Interaction volume radius: 5 \u00c5
Interaction volume height: 15 \u00c5
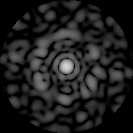
Disorder parameter: 0.8115